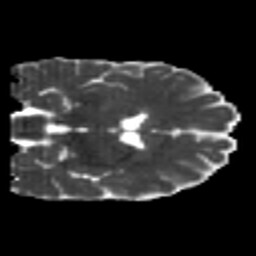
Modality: MD
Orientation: coronal
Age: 23
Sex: male
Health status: healthy
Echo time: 0.074 s